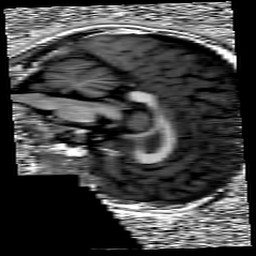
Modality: UNIT1
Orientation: sagittal
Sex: female
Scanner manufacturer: siemens
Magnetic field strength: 3 T
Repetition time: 5 s
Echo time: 0.00368 s